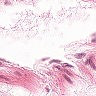
Metastatic tissue present: no